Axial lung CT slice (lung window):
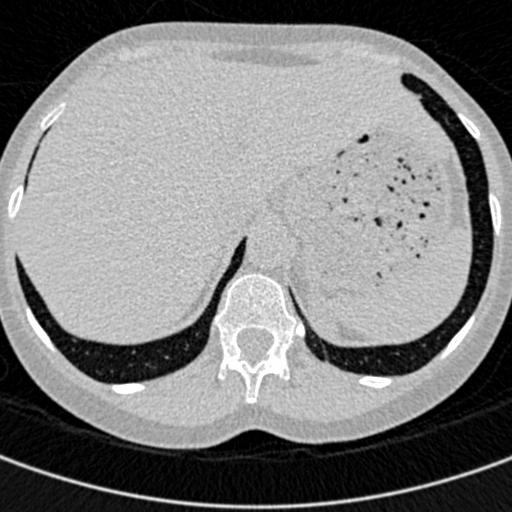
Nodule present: no